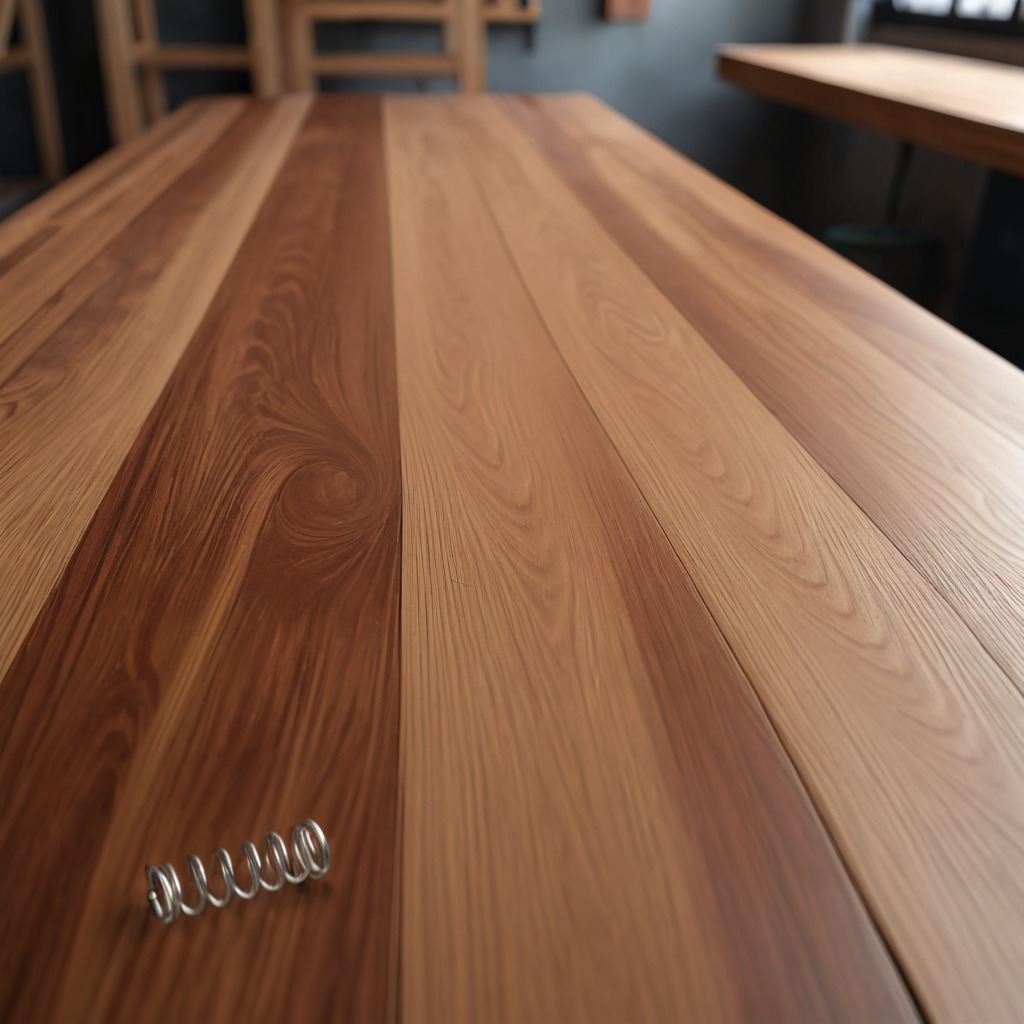
A coiled metal spring is lying on the wooden table.